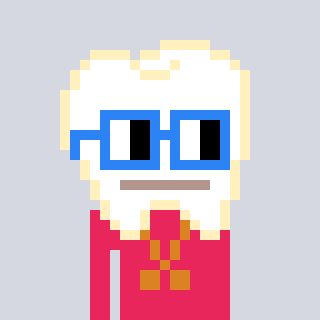
a pixel art character with square blue glasses, a tooth-shaped head and a redpinkish-colored body on a cool background